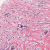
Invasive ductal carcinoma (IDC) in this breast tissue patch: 1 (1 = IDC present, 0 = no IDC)